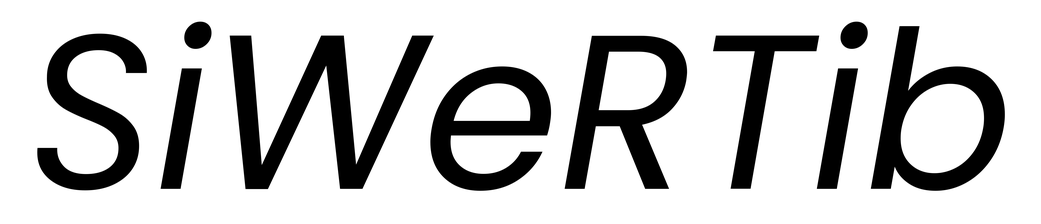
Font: Poppins-Italic